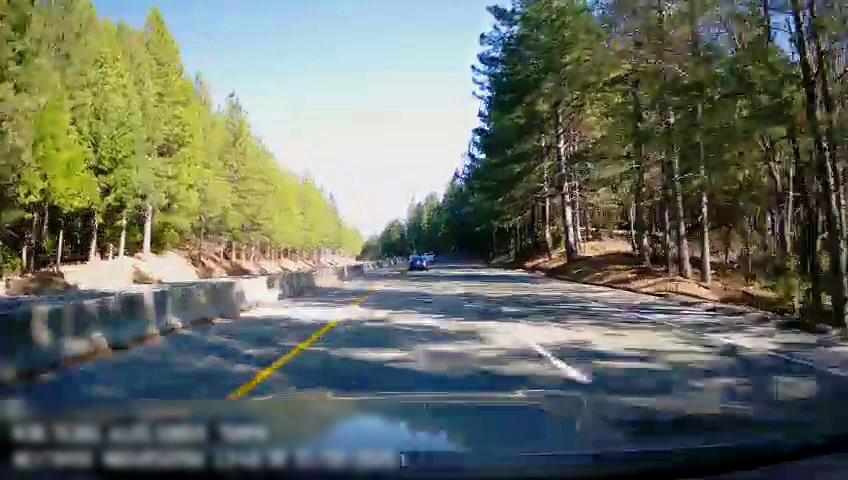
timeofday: Day
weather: Sunny
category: Drivable Space
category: Drivable Space
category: Vehicles | Car
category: Vehicles | Car
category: Lanes | Current Lane
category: Lanes | Current Lane
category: Lanes | Alternate Lane